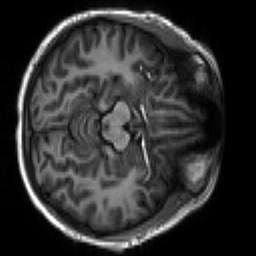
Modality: T1w
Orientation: axial
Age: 20
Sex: female
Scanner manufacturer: siemens
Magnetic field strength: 3 T
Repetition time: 2.3 s
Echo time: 0.00267 s